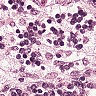
Metastatic tissue present: no